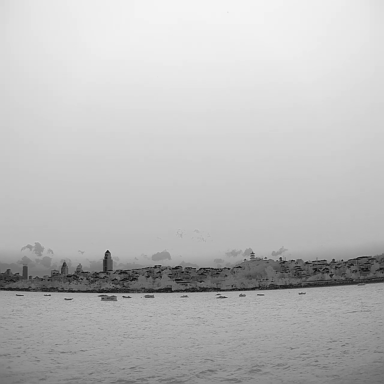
There are ten bulk_carriers in the infrared image.